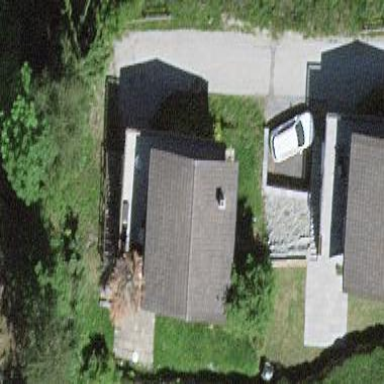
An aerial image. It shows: Simple house.